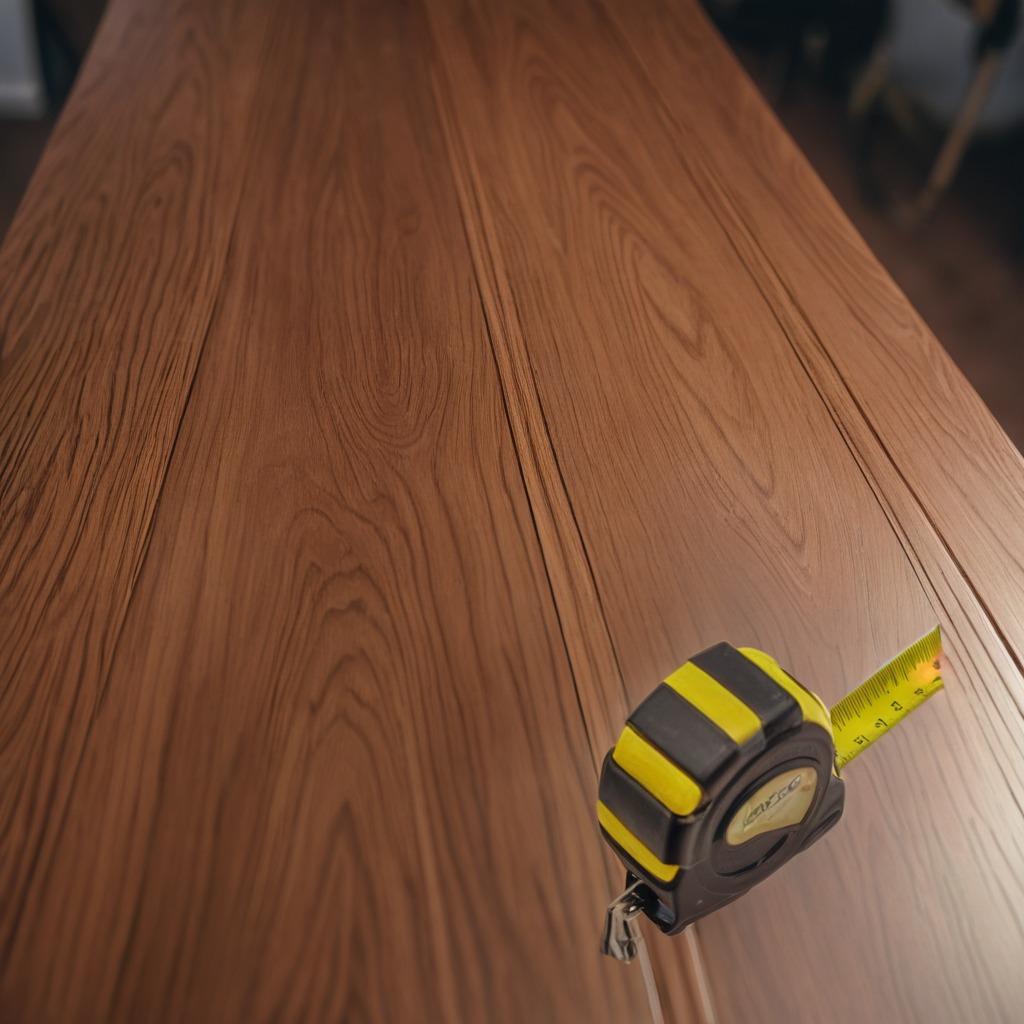
A measuring tape lies on a wooden table in a carpentry studio with rich wood textures and side lighting.